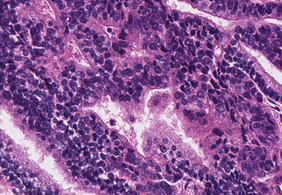
Tumor epithelial tissue: yes
Tumor-associated stroma tissue: no
Normal tissue: no